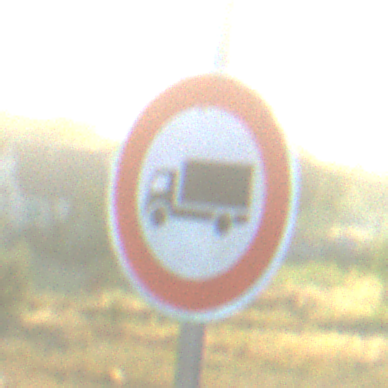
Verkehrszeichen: VerbotFuerKraftfahrzeugeUeberDreiKommaFuenfTonnen
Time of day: SunriseSunset
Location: Outdoor (RoadRail)
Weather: Clear
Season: NotSpecified
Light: Natural